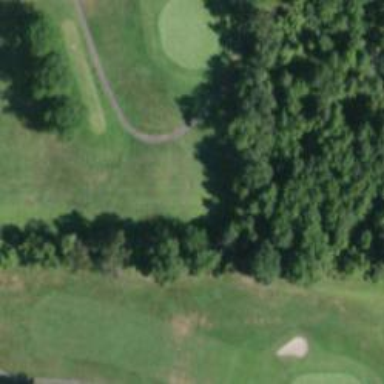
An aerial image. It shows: Service road used as golf cart path.